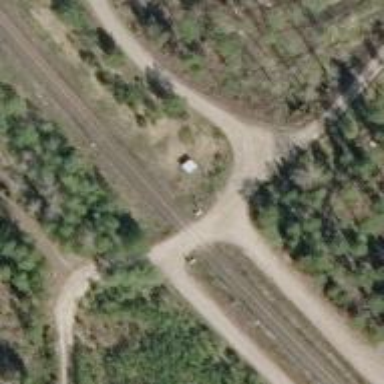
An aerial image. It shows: Railway signal.